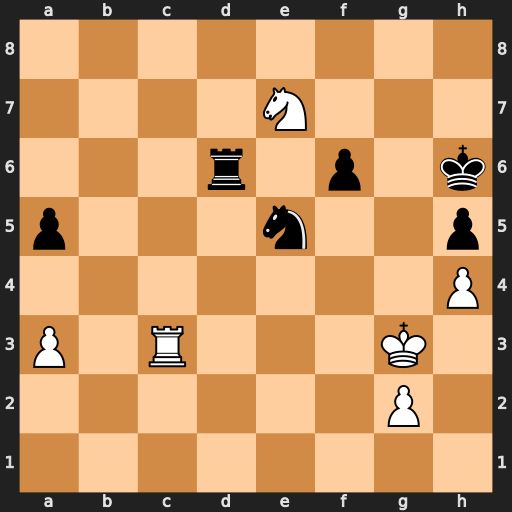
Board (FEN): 8/4N3/3r1p1k/p3n2p/7P/P1R3K1/6P1/8
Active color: w
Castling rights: -
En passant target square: -
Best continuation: Nf5+ Kh7 Nxd6